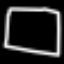
Label: square